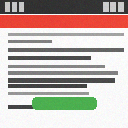
Screen state: on